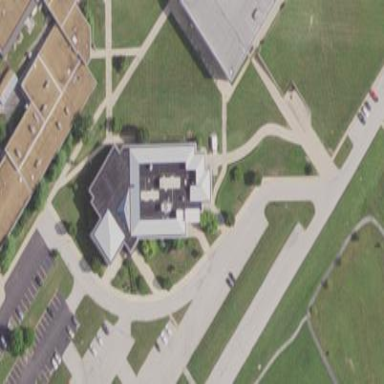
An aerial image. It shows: College building.